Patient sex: F
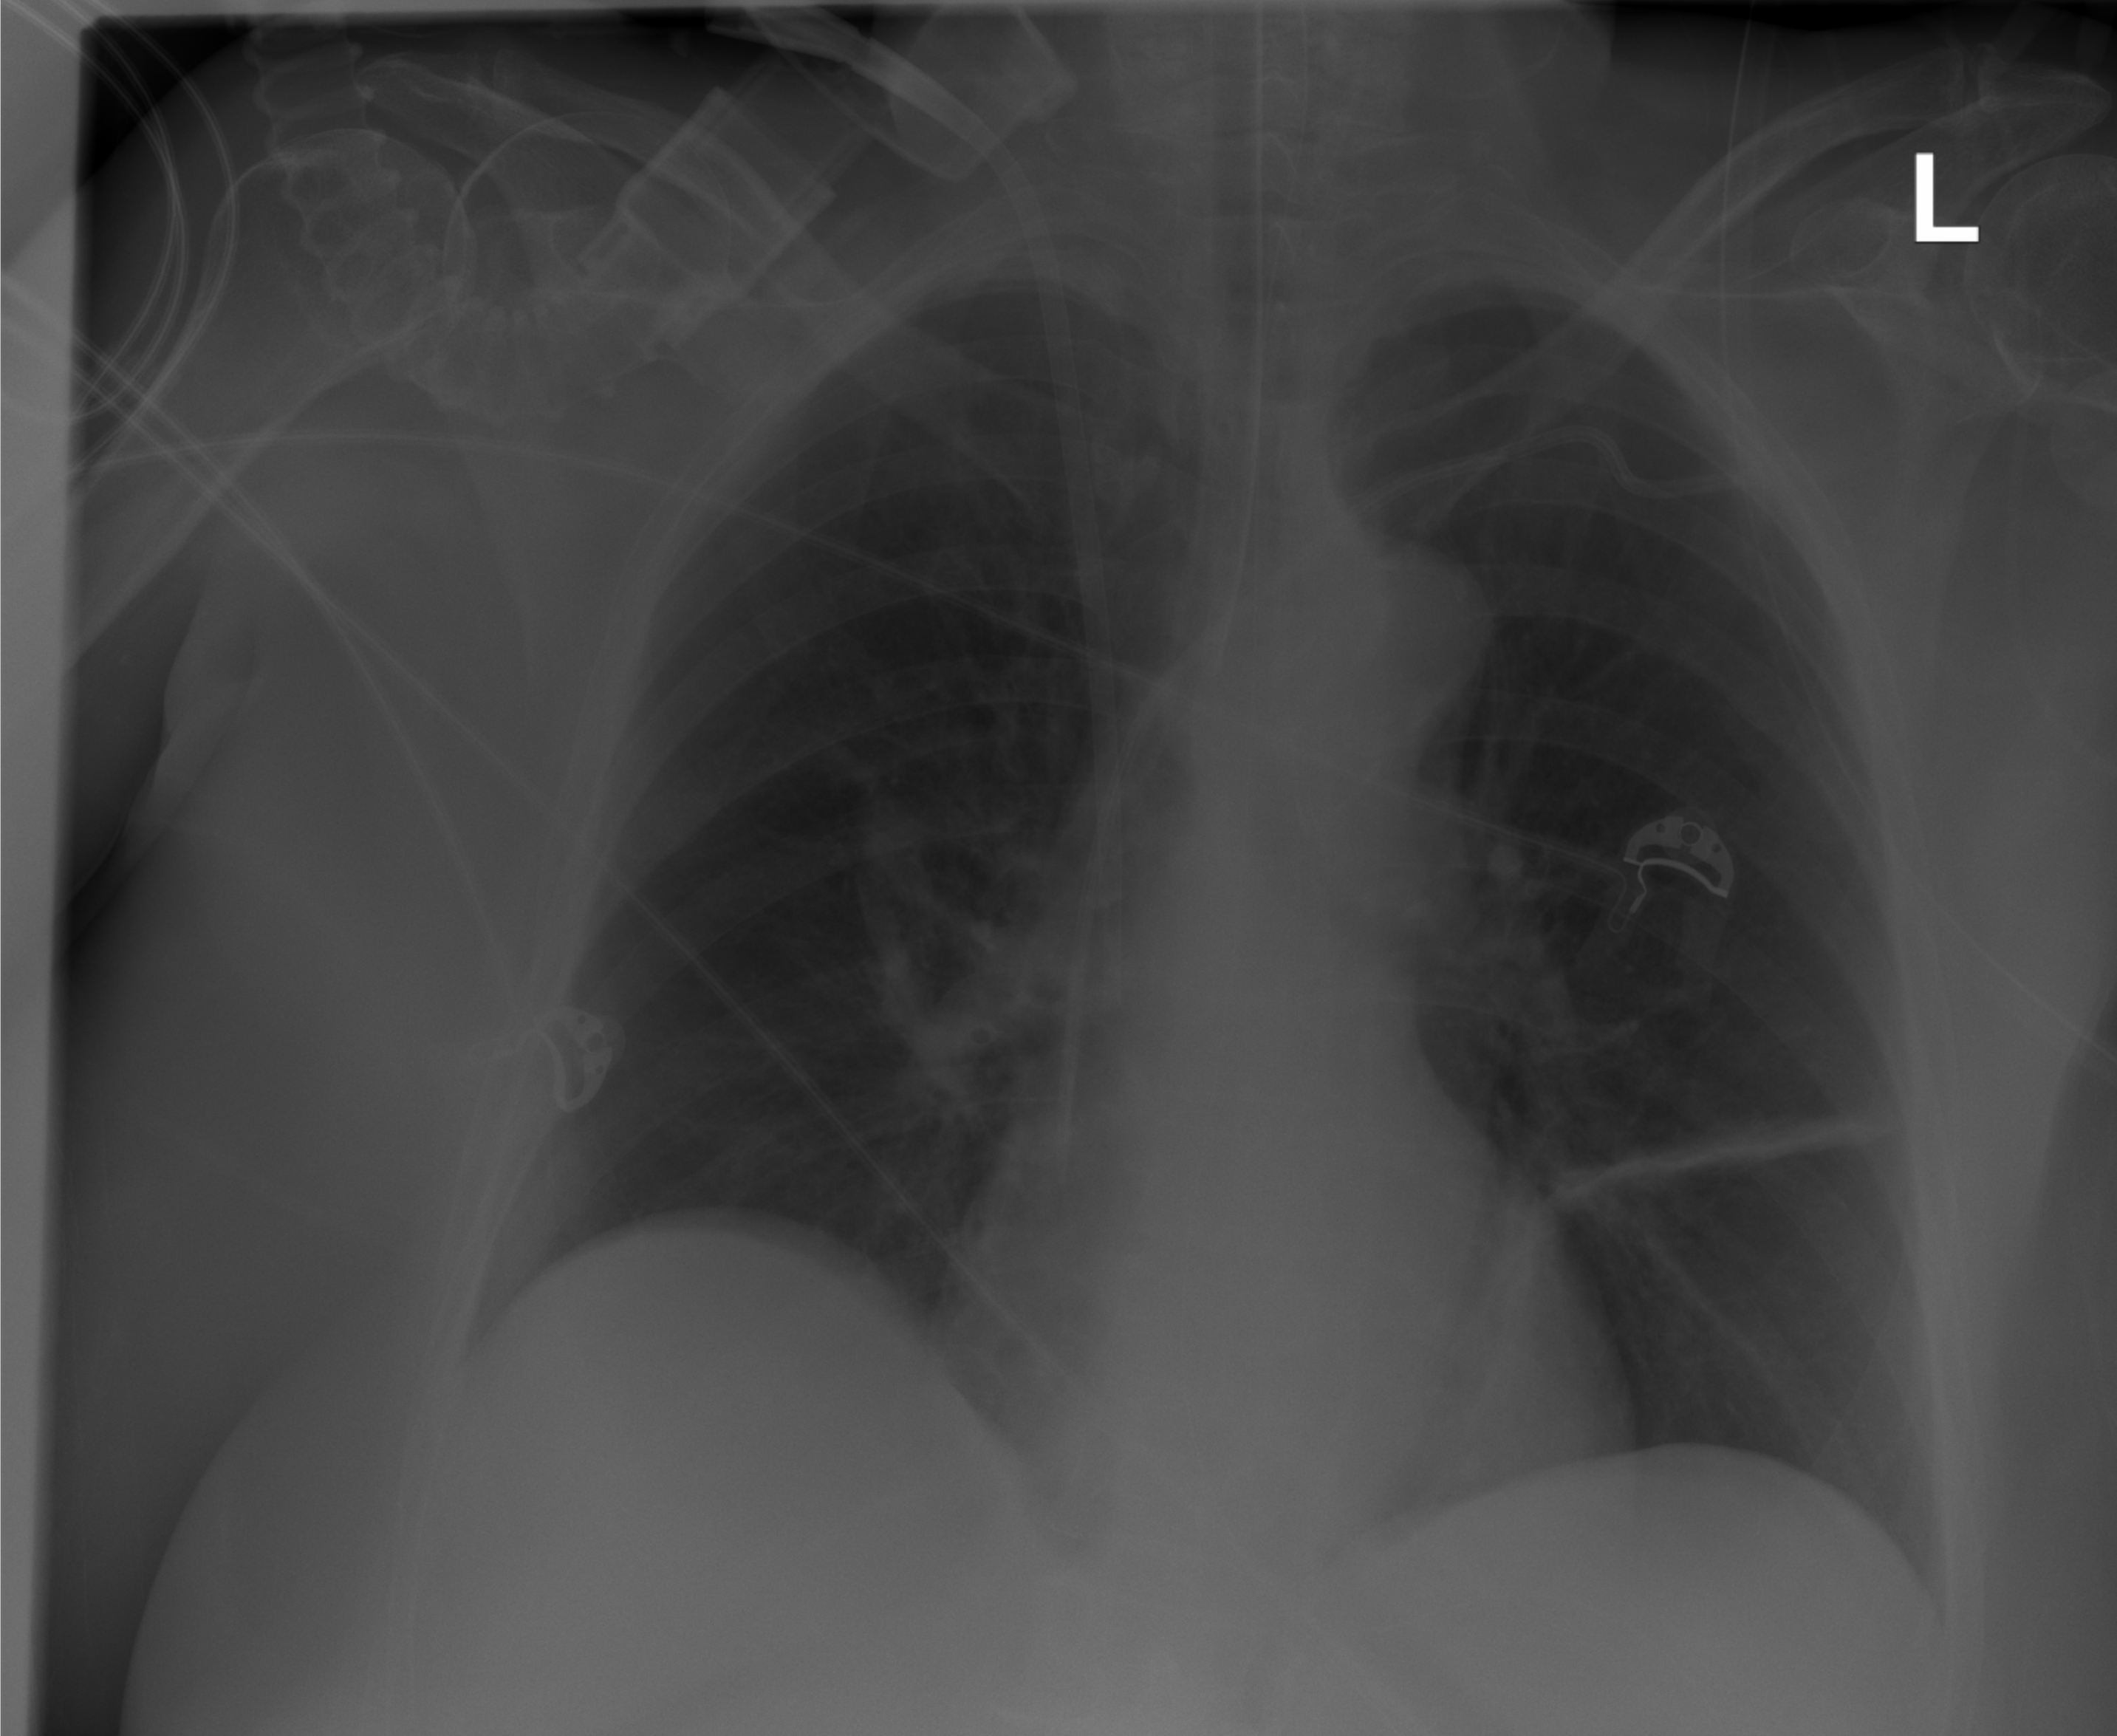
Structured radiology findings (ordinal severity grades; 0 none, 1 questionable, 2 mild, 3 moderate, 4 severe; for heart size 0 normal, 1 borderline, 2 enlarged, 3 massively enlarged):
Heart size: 0
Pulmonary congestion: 0
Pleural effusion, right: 0
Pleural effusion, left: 0
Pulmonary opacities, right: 0
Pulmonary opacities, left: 0
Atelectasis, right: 0
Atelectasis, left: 2